Aerial crown-view tile of a tropical tree (Barro Colorado Island, Panama), acquired 20240918:
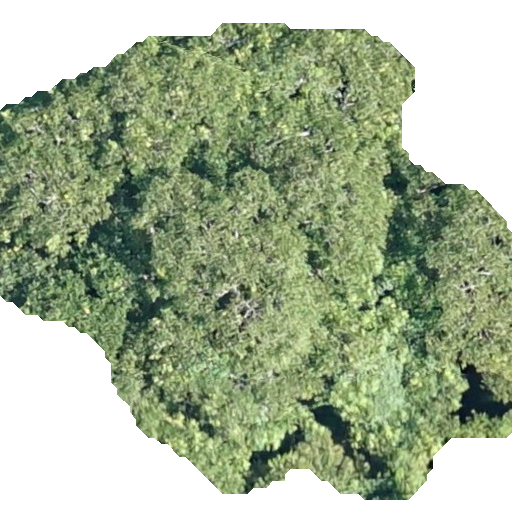
Species: Dipteryx oleifera
GBIF accepted scientific name: Dipteryx oleifera
Crown area: 308.048 m²